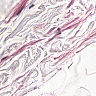
Metastatic tissue present: no